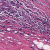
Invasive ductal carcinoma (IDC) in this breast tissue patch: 1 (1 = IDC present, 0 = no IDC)